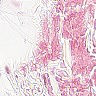
Metastatic tissue present: no